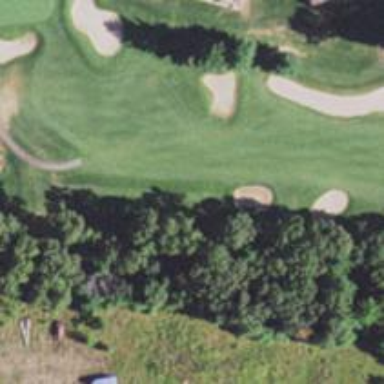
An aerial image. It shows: View of golf hole.